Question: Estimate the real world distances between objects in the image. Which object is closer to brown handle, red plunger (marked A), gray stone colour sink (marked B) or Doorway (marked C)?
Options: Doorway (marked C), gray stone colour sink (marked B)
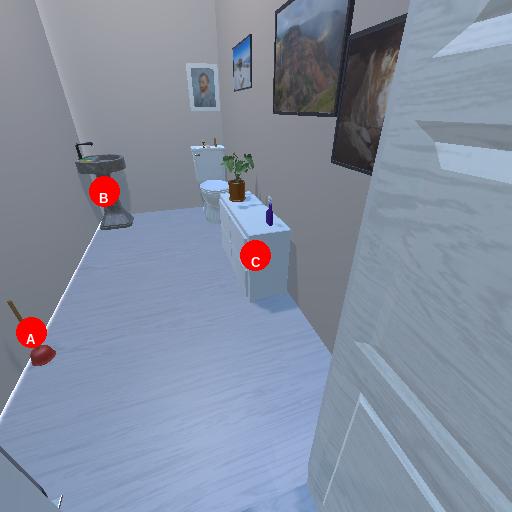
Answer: Doorway (marked C)